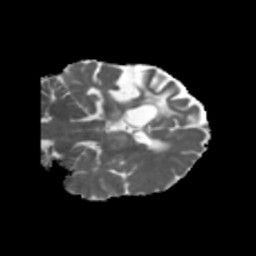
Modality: MD
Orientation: coronal
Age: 46
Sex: male
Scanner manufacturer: siemens
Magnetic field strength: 3 T
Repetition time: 5.47 s
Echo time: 0.0854 s